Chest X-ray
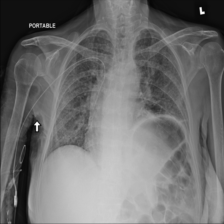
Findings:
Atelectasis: negative
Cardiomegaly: negative
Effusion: negative
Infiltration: negative
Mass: negative
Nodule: negative
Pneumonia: negative
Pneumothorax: negative
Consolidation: negative
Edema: negative
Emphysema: negative
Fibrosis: negative
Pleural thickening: negative
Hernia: negative